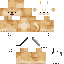
A female animal skin with pale skin, wearing blonde bald dressed in a red tshirt and red pants, featuring a closed mouth.